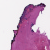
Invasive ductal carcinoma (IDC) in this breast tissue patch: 0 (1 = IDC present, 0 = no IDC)